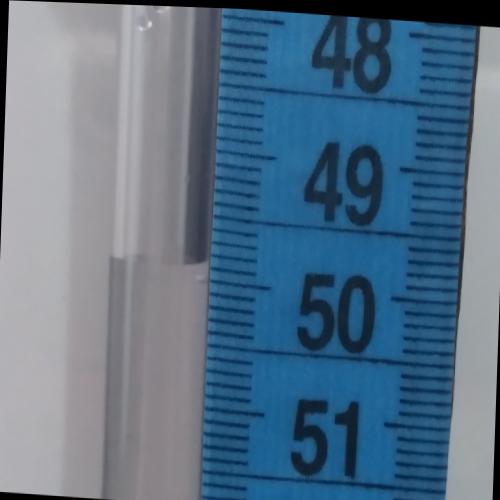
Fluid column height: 49.9 cm